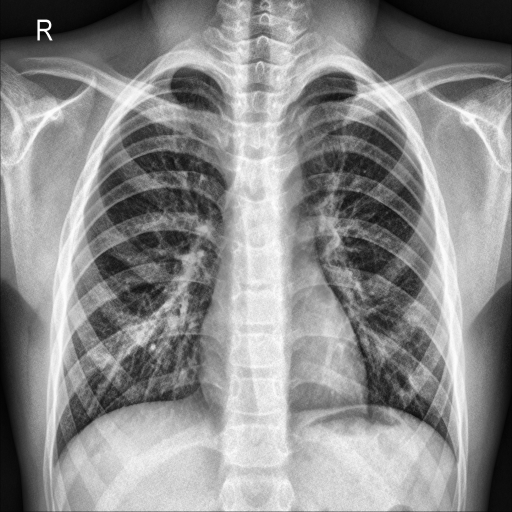
Finding: NORMAL